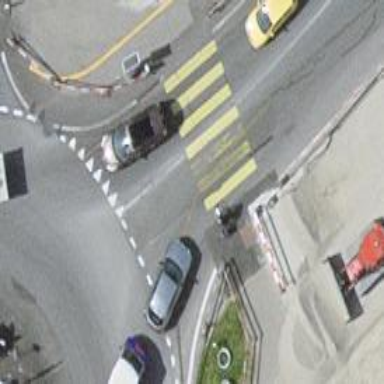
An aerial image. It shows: Crossing with traffic signals and pedestrian island.